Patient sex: F
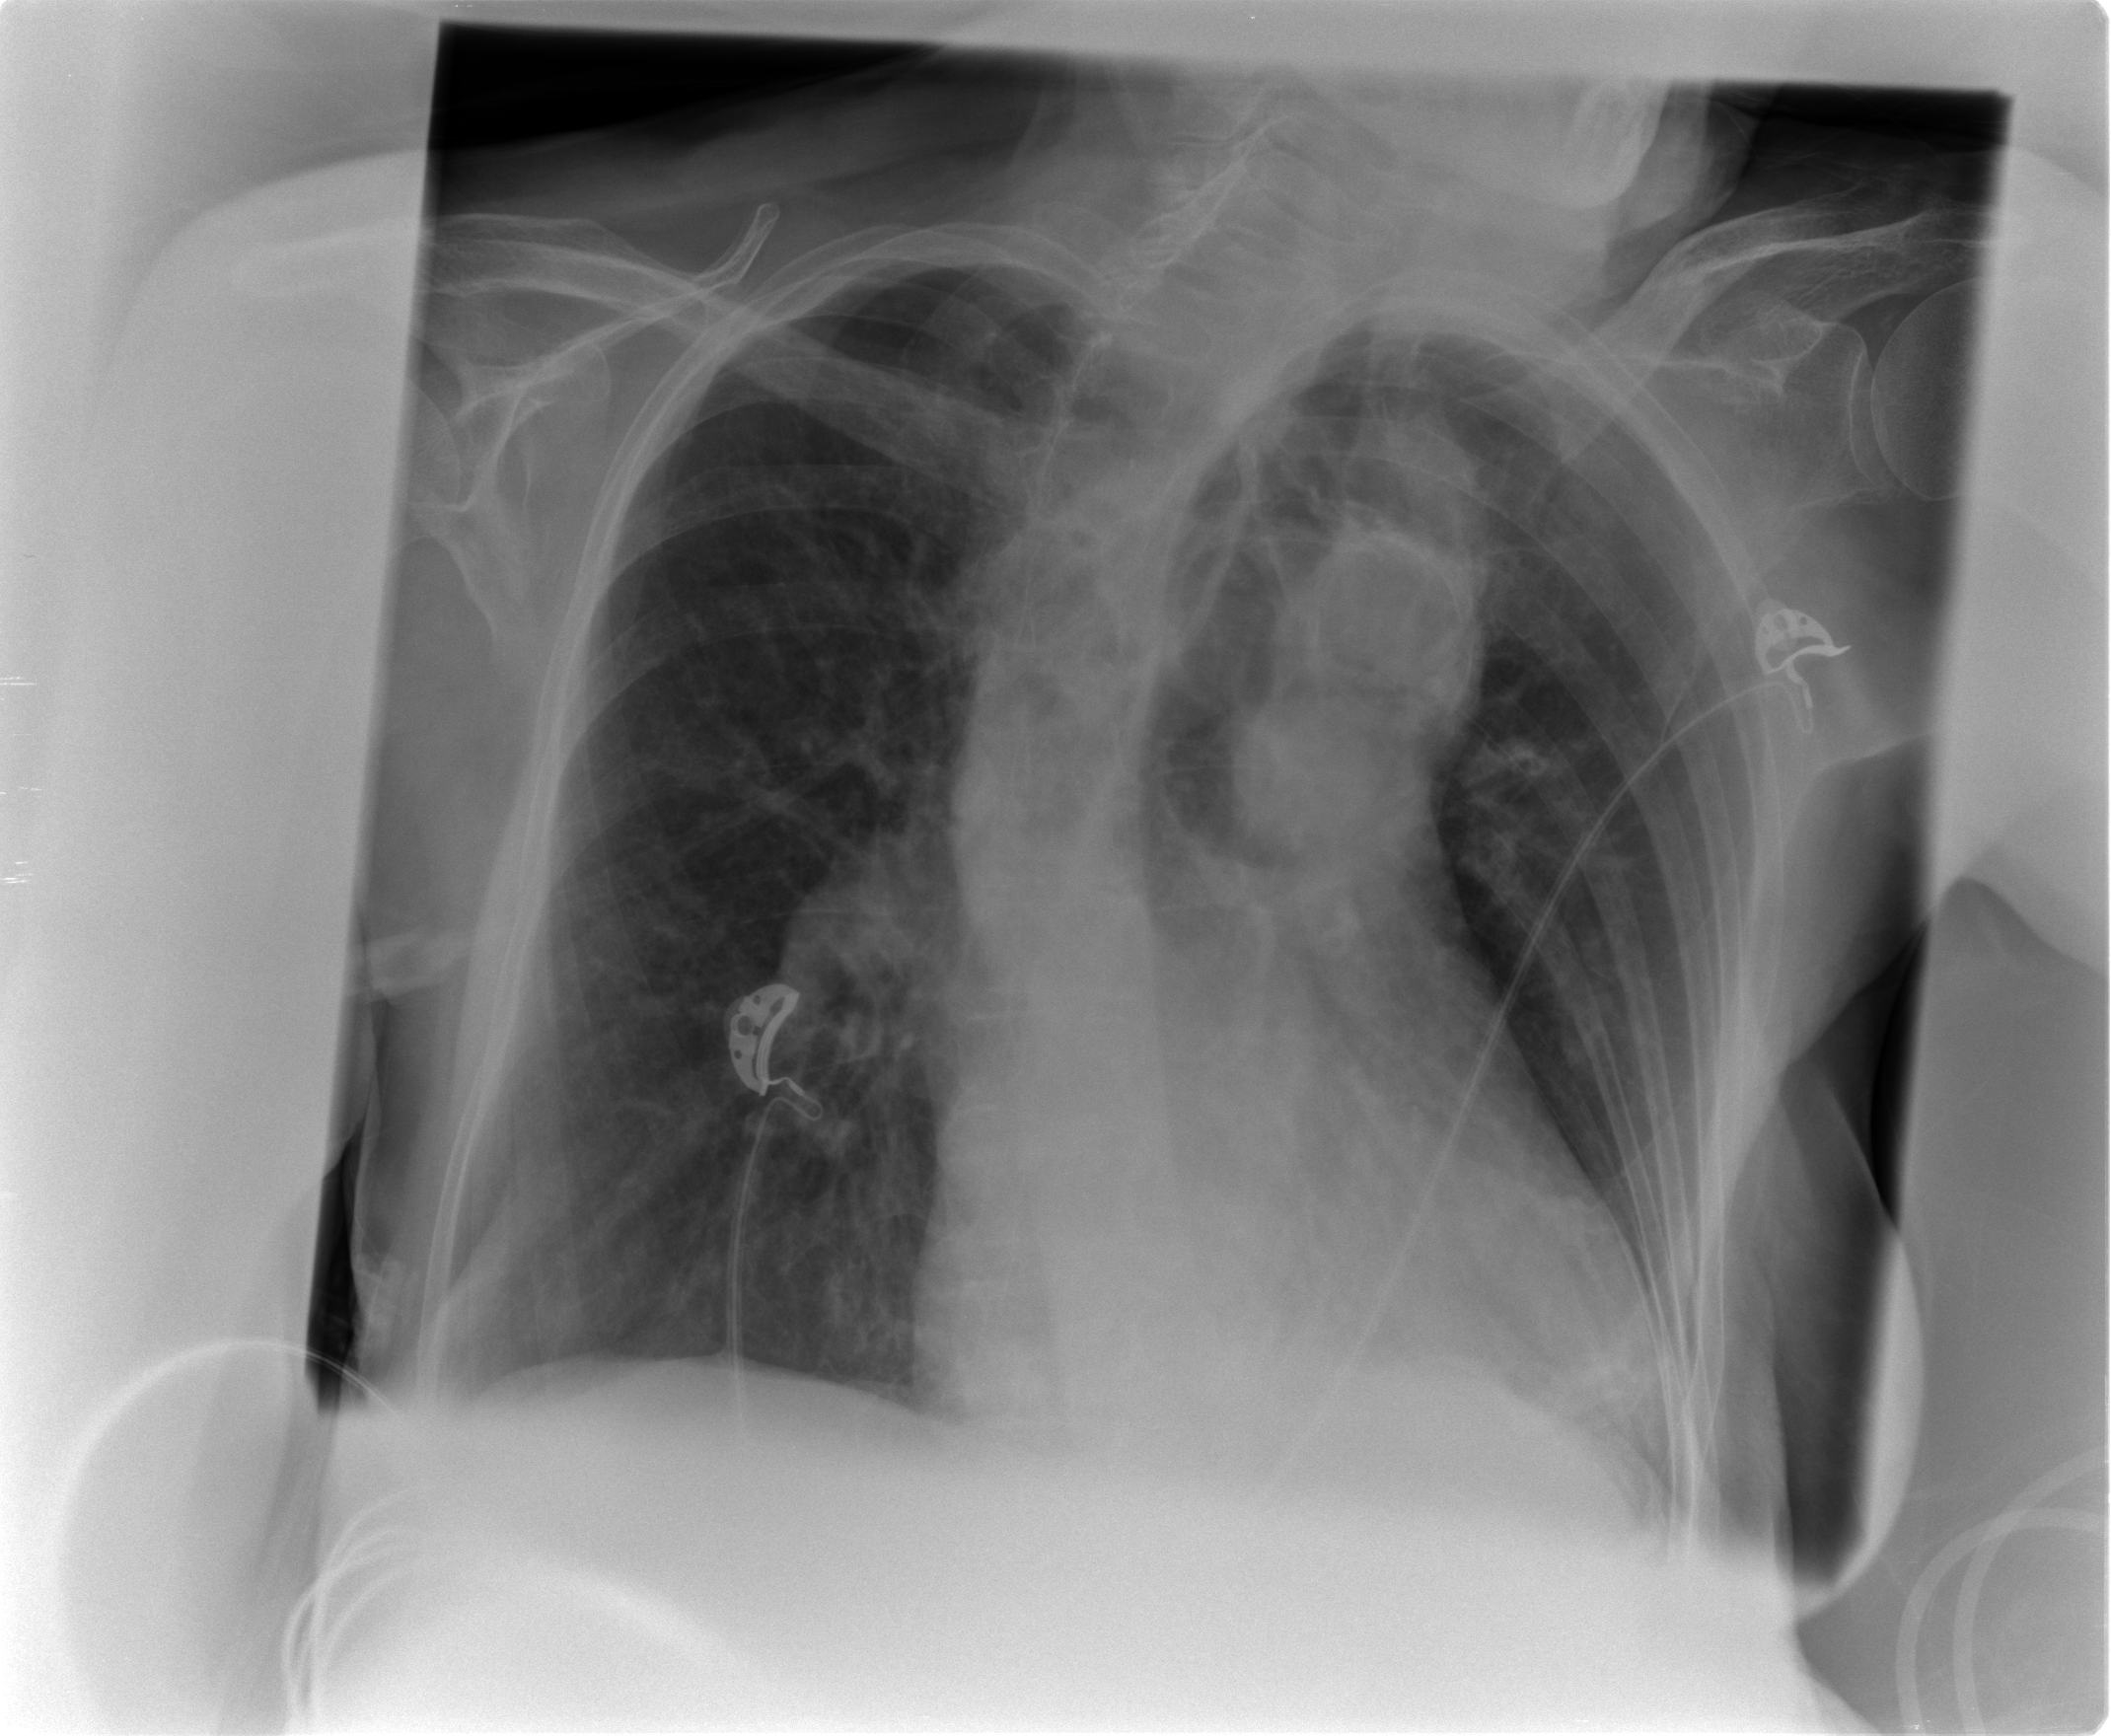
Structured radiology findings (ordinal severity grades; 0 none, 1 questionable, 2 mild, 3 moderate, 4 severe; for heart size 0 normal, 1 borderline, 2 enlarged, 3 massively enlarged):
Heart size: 1
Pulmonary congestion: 2
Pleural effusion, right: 1
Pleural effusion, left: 1
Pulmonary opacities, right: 0
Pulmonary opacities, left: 0
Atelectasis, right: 2
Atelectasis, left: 2